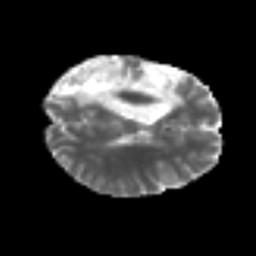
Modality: MD
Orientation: axial
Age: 39
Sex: female
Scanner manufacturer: siemens
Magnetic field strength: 3 T
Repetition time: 6.1 s
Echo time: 0.101 s